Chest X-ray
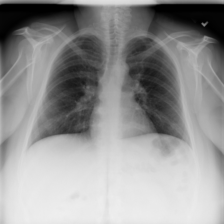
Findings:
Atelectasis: negative
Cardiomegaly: negative
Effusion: negative
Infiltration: negative
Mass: negative
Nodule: negative
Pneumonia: negative
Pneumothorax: negative
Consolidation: negative
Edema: negative
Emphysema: negative
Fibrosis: negative
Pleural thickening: negative
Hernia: negative